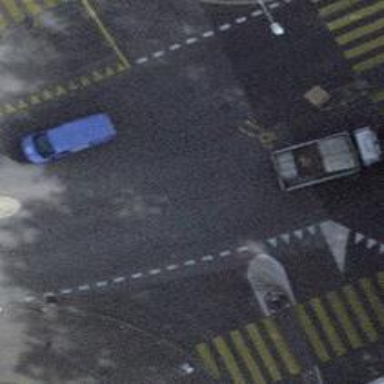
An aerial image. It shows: Road with traffic signals.